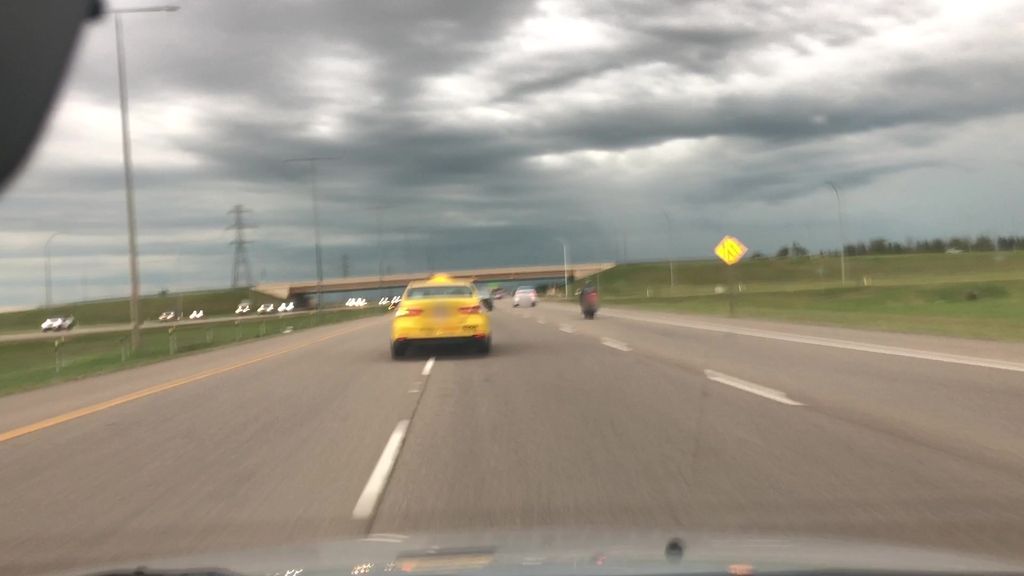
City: edmonton